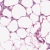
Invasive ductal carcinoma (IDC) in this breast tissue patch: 0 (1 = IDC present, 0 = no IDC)